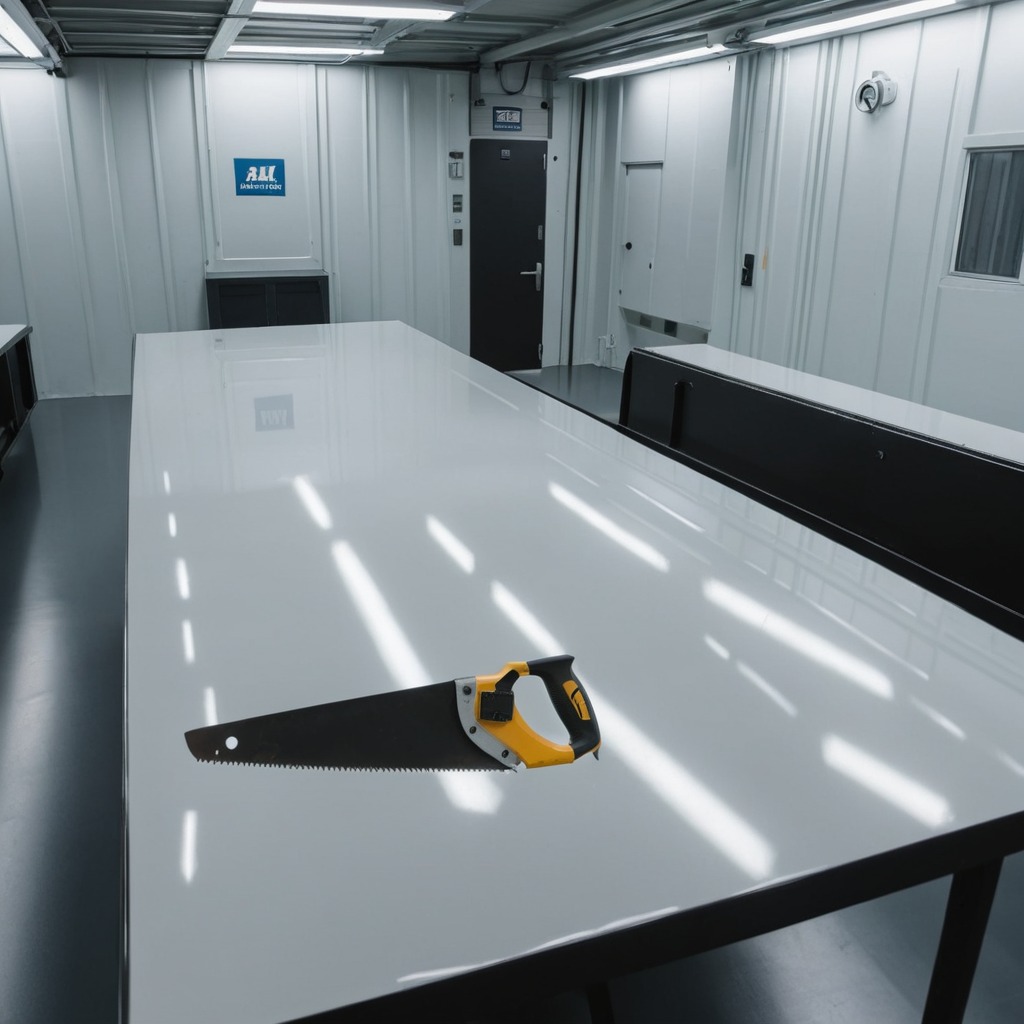
A metal saw is lying on a table in the ship maintenance bay.